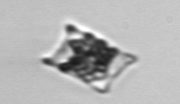
Label: Eucampia